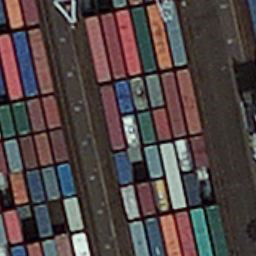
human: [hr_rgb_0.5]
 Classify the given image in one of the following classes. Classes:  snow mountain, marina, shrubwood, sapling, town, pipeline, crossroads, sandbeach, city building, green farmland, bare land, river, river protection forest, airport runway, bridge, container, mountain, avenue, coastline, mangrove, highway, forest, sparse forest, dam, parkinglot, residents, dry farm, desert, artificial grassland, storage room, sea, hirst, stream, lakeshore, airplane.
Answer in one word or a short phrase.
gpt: container